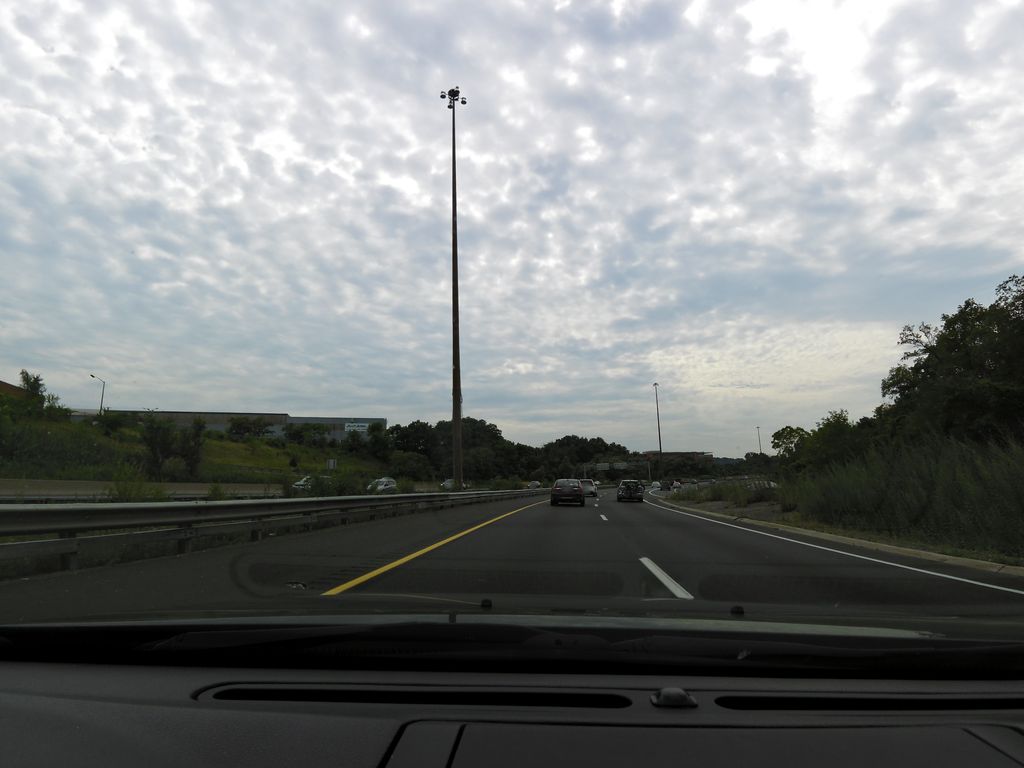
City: hamilton